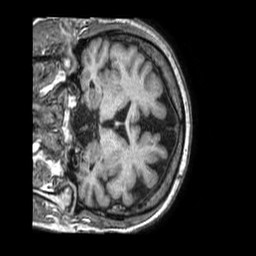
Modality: T1w
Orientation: coronal
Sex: female
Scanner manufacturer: philips
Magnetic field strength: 1.5 T
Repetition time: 0.007134 s
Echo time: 0.003223 s